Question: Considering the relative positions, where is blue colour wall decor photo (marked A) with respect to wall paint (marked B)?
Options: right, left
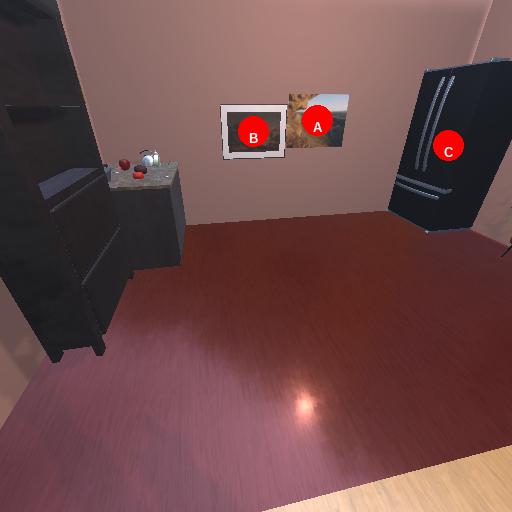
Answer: right